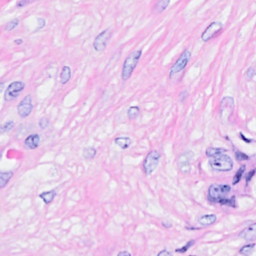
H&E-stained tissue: Breast